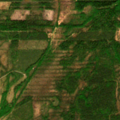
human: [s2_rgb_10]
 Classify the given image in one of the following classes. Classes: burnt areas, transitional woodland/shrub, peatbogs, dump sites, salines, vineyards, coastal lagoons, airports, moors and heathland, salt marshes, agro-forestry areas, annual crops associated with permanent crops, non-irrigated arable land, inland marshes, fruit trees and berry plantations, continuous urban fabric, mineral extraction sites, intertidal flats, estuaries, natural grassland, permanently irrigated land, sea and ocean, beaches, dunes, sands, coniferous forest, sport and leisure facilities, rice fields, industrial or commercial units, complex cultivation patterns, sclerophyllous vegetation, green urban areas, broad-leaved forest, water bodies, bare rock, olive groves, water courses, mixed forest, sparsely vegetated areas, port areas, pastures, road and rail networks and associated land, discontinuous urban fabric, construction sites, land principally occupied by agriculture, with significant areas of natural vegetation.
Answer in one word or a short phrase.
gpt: mixed forest, transitional woodland/shrub